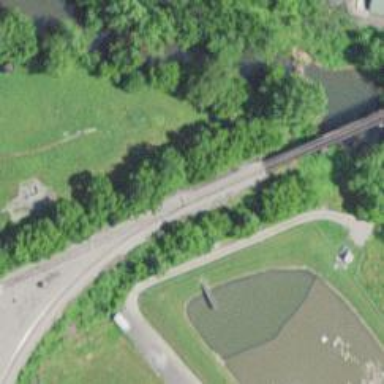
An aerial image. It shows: Railway track.